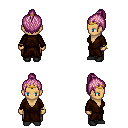
a pixel art fantasy rpg character, female body template, human, tanned skin, brown robe, robe skirt, pink short topknot hairstyle, gold tiara, bracelets, black shoes, four views (front, back, left, right), 2x2 character sprite sheet, small pixel art, hard edges, no anti-aliasing